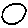
Label: circle